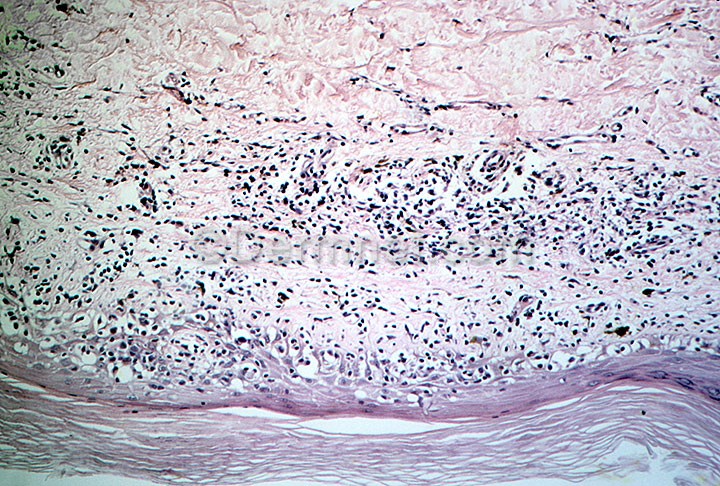
Disease: Actinic Keratosis Basal Cell Carcinoma and other Malignant Lesions